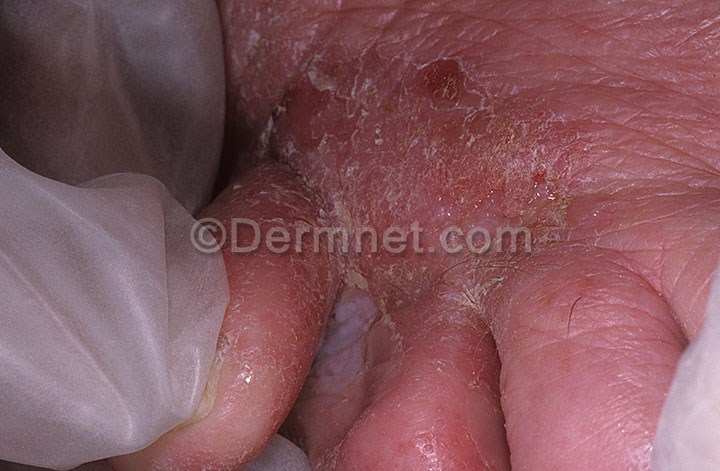
Disease: Tinea Ringworm Candidiasis and other Fungal Infections